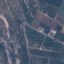
Land use / land cover class: PermanentCrop